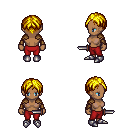
a pixel art fantasy rpg character, female body template, human, dark skin, leather shoulder armor, red pants, blonde parted hairstyle, leather bracers, metal boots, dagger, four views (front, back, left, right), 2x2 character sprite sheet, small pixel art, hard edges, no anti-aliasing